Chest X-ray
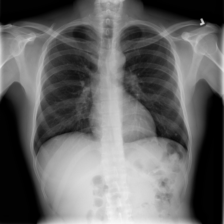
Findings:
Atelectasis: negative
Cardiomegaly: negative
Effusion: negative
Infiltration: negative
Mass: negative
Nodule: negative
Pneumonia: negative
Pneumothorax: negative
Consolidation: negative
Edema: negative
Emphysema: negative
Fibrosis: negative
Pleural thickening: negative
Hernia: negative